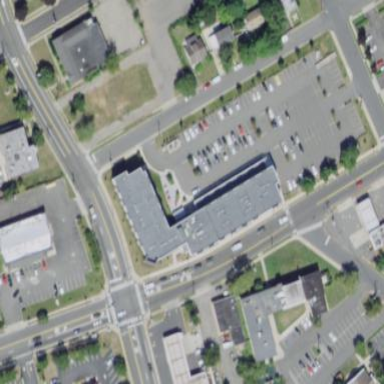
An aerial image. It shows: Building.